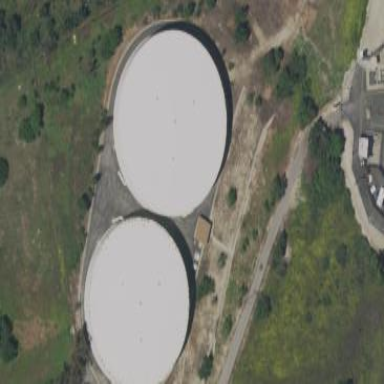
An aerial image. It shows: Storage tank building.